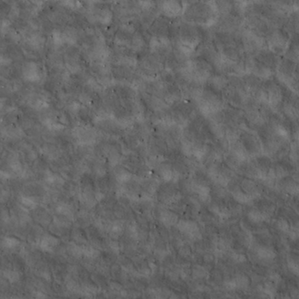
Label: non_frost